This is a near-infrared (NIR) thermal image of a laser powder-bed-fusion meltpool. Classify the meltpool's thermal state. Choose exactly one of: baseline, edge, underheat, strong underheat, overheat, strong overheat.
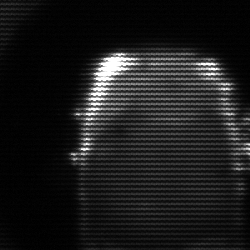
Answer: baseline